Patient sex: M
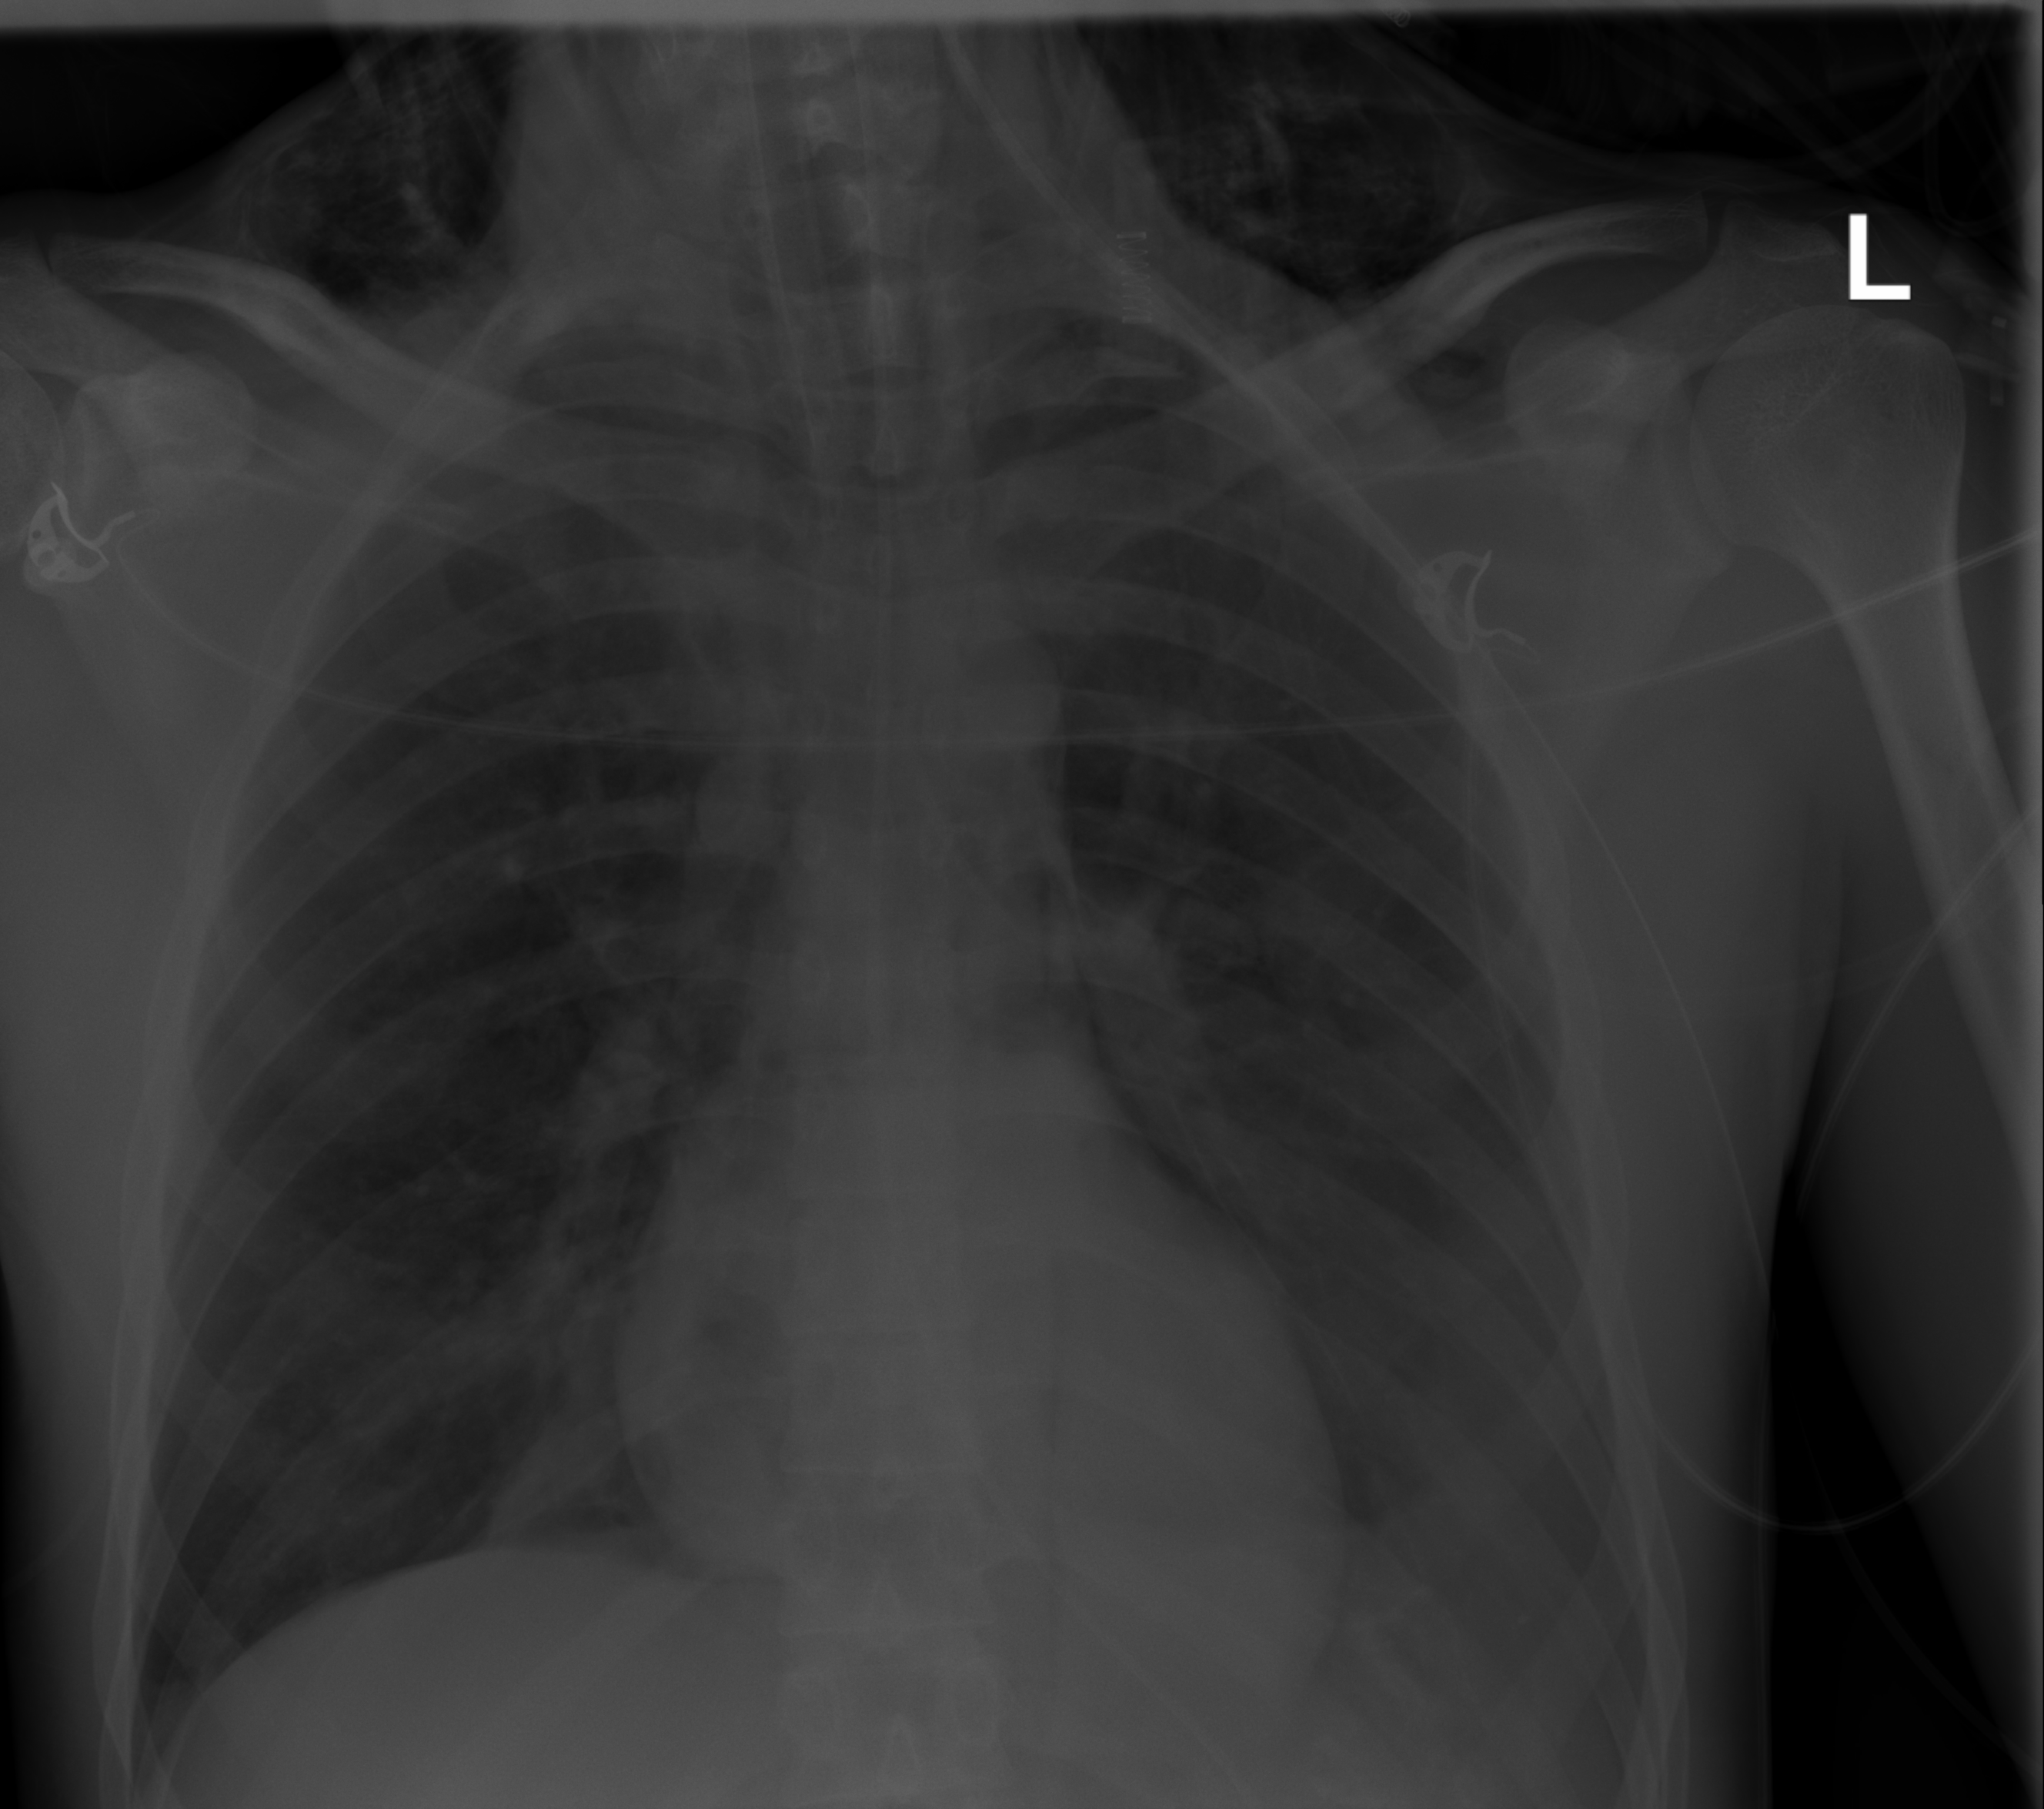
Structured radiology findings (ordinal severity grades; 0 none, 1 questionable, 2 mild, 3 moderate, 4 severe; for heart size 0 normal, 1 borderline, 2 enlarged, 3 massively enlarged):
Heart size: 0
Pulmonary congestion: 0
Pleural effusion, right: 0
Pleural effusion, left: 3
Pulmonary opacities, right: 0
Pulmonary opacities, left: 0
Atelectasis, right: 0
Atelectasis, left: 2